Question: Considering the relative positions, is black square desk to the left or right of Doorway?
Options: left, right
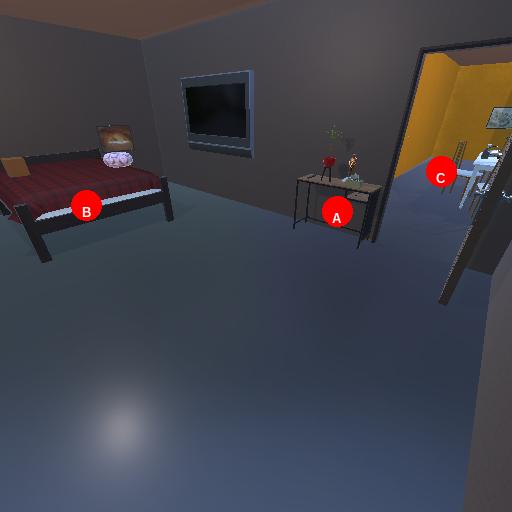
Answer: left